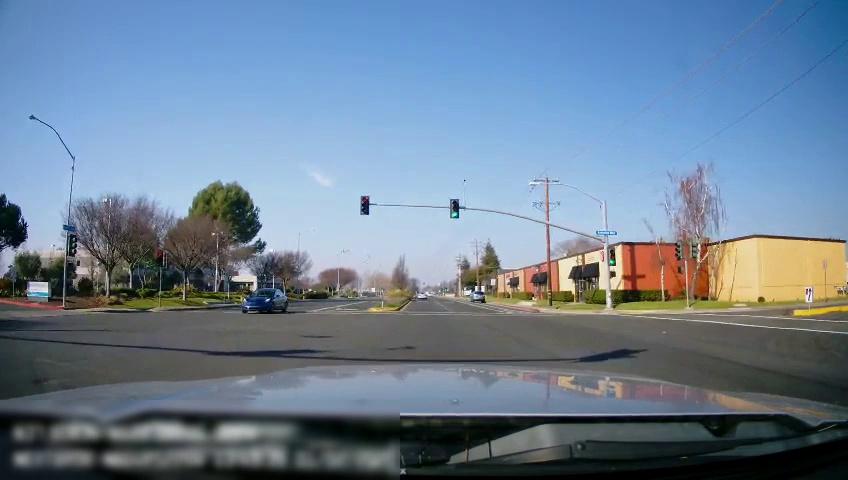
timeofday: Day
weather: Sunny
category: Drivable Space
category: Vehicles | Car
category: Vehicles | SUV
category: Vehicles | Car
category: Lanes | Current Lane
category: Lanes | Current Lane
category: Lanes | Alternate Lane
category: Lanes | Alternate Lane
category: Lanes | Opposite Lane
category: Traffic | Lights
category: Traffic | Lights
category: Traffic | Lights
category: Traffic | Lights
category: Traffic | Lights
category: Traffic | Signs
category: Traffic | Lights
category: Traffic | Lights
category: Traffic | Lights
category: Traffic | Signs
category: Traffic | Lights
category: Traffic | Signs